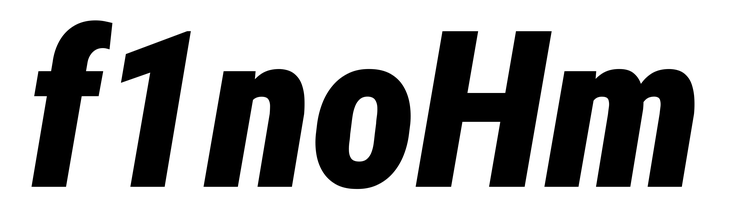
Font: Roboto-Italic_Condensed_Black_Italic